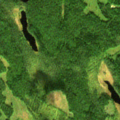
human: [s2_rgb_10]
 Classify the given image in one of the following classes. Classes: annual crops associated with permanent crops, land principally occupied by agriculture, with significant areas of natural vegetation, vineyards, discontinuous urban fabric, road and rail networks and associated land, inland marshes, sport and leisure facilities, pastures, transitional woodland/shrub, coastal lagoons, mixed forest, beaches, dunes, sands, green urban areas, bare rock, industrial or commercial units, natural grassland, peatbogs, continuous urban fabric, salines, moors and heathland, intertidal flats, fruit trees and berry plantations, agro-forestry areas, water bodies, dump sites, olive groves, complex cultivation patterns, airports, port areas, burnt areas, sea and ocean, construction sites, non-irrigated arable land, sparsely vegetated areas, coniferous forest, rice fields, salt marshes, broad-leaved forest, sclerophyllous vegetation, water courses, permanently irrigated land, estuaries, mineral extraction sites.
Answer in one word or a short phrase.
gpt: coniferous forest, mixed forest